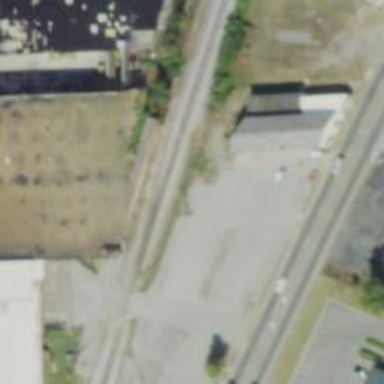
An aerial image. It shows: Railway siding with rails.